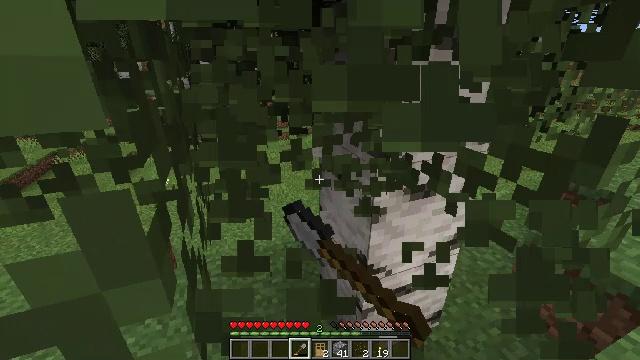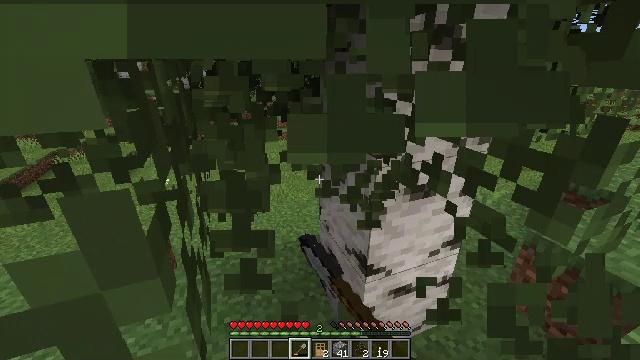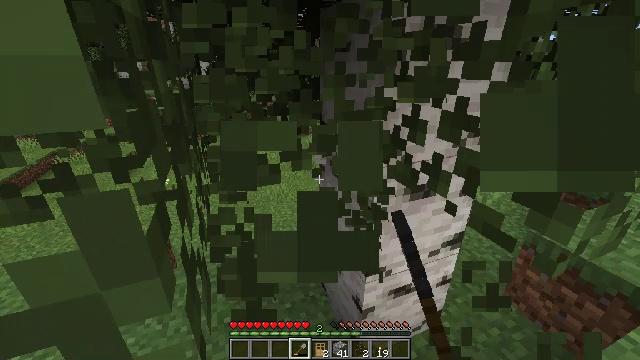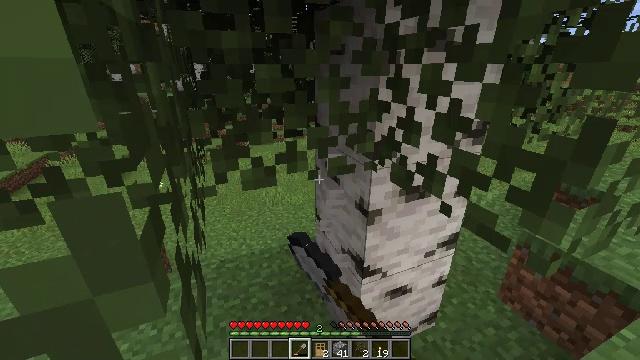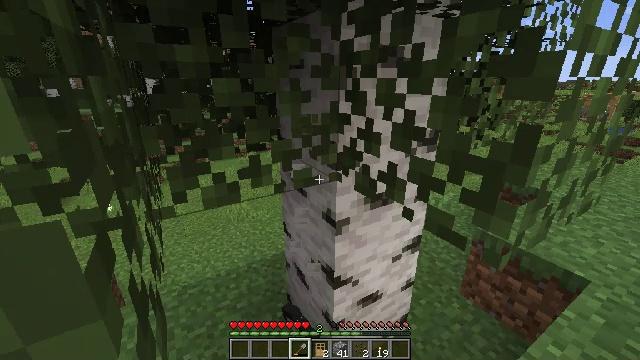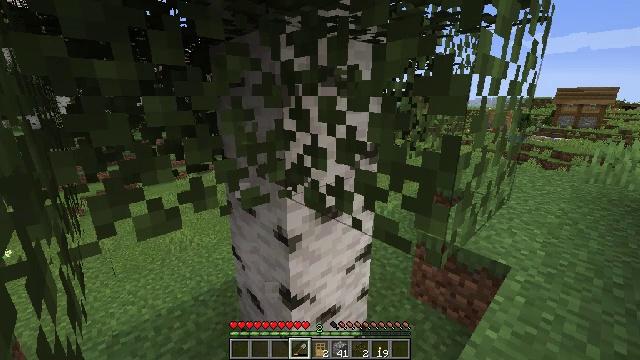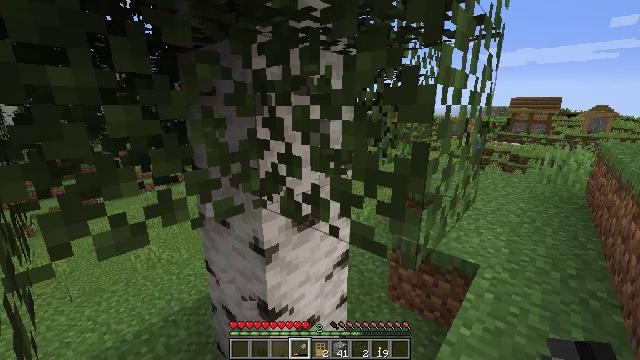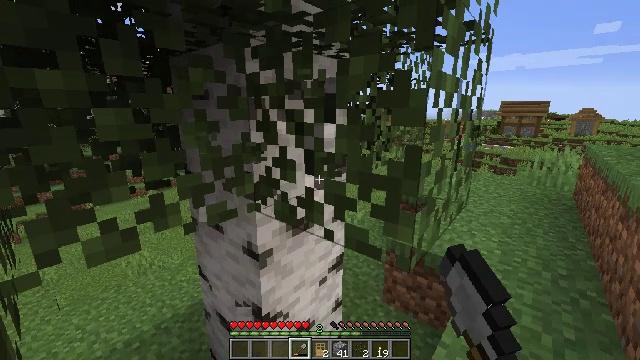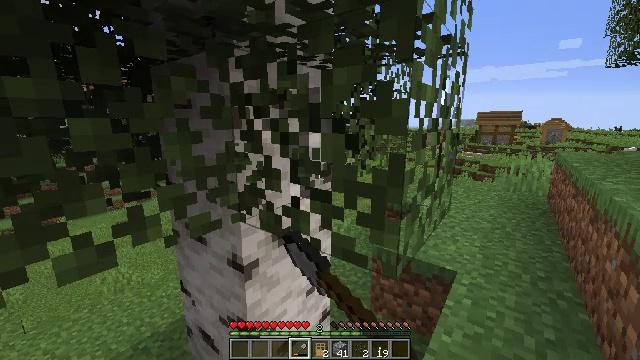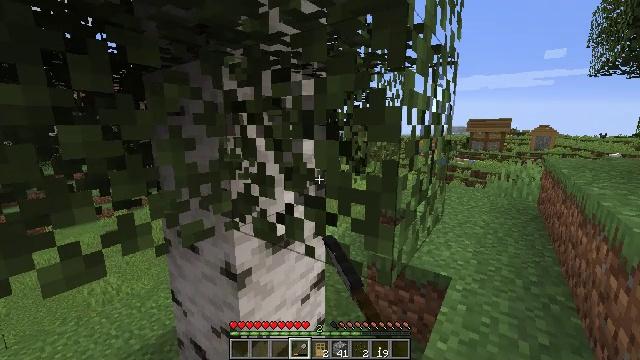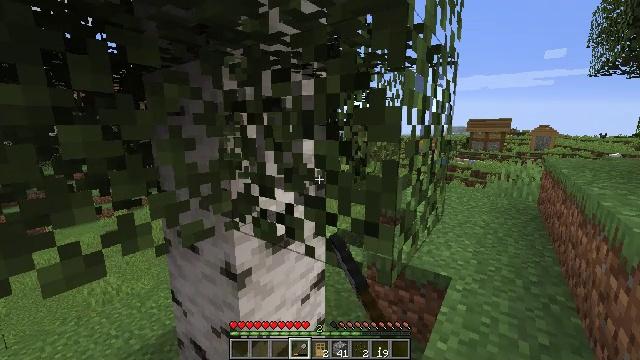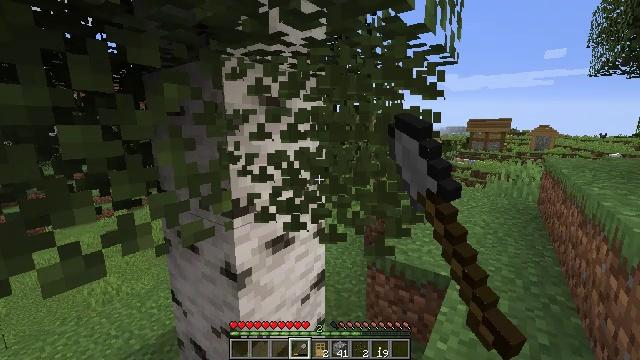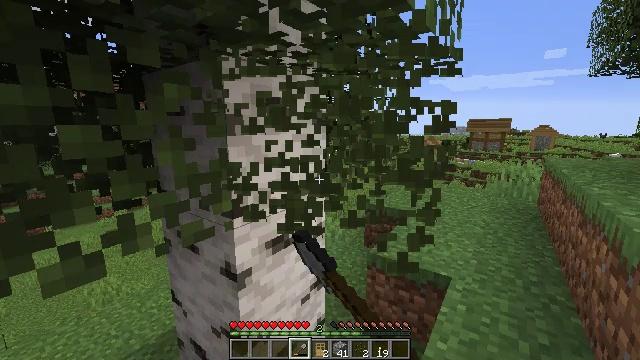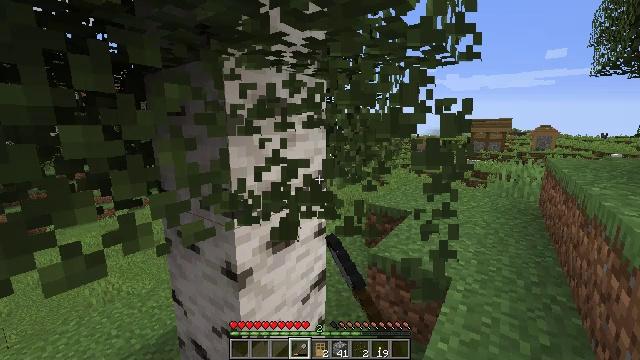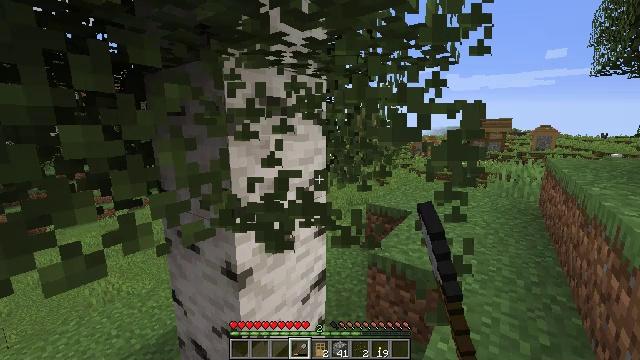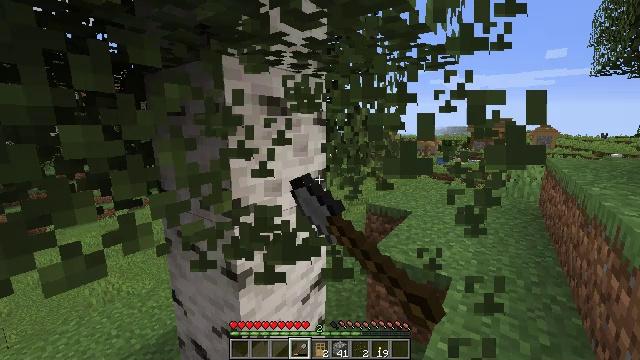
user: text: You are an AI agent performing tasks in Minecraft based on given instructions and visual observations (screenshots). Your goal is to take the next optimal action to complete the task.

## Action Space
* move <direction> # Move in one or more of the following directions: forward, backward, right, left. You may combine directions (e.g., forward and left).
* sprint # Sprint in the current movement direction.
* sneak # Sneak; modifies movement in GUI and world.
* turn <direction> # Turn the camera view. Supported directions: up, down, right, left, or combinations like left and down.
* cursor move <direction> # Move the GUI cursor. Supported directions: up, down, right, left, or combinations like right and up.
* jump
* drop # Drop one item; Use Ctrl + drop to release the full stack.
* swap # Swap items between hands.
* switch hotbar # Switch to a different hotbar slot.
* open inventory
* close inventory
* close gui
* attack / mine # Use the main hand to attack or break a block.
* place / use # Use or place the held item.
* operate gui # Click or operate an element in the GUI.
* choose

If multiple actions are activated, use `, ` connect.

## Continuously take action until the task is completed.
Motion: motion action
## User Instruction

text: Collect birch leaves from the tree.
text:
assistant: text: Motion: attack / mine
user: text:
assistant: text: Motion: attack / mine
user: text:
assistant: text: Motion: turn right, attack / mine
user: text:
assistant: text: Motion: turn right and up, attack / mine
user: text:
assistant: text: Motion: turn right and up, attack / mine
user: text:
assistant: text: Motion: turn right and up, attack / mine
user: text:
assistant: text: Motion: turn right, attack / mine
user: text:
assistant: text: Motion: turn right and up, attack / mine
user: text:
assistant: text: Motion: turn right and up, attack / mine
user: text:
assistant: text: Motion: attack / mine
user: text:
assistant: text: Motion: attack / mine
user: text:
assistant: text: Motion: attack / mine
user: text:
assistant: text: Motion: attack / mine
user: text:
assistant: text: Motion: attack / mine
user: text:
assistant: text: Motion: attack / mine
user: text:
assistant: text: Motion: move forward, attack / mine
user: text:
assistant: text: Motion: move forward, turn left, attack / mine
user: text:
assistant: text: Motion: move forward, turn left, attack / mine
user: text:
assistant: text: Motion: move forward, turn left, attack / mine
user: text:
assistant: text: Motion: turn left, attack / mine
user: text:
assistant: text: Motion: turn left, attack / mine
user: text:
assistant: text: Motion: turn left, attack / mine
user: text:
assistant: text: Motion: turn left and up, attack / mine
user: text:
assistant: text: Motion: turn left, attack / mine
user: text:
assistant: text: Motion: attack / mine
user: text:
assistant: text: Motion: attack / mine
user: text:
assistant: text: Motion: attack / mine
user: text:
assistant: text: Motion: attack / mine
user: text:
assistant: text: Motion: turn left, attack / mine
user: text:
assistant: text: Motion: attack / mine